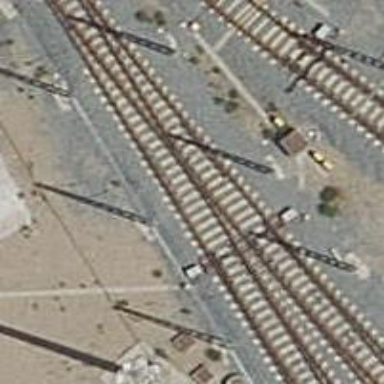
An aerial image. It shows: Railway switch.